Question: I need to insert a large text in a 'TextView', but when pasting the text it does not adapt to the size of the 'TextView', because it has exceeded the width of the 'TextView' and the text is giant, how to fix this?
Note: I need to correct it using the Android Studio visual interface.

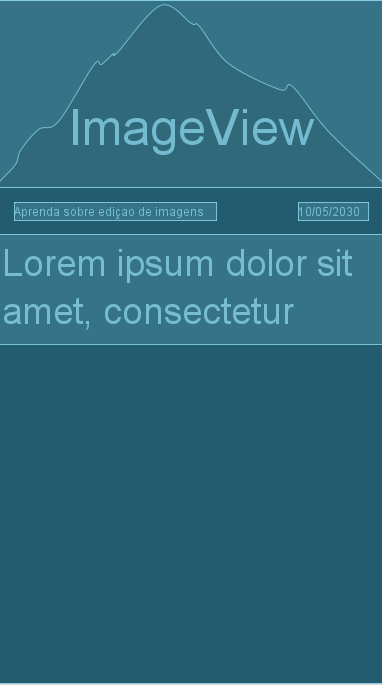
Answer: To set optimal size of the text in TextView You can use 'autoSizeTextType' property. To do it Your TextView must have fixed sizes or 'match_parent'. Then You can use 'autoSizeTextType' It looks something like this:
'''
<TextView
android:layout_width="match_parent"
android:layout_height="150dp"
android:text="@string/lorem_ipsum"
app:autoSizeTextType="uniform"
app:autoSizeMinTextSize="12sp"
app:autoSizeMaxTextSize="100sp"
/>
'''
Results:
TextView height : '150dp'
<URL>
---
TextView height : '300dp'
<URL>
<URL>